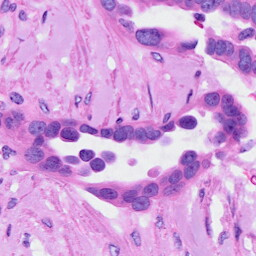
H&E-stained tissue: Ovarian